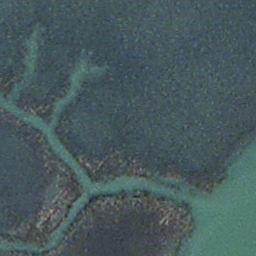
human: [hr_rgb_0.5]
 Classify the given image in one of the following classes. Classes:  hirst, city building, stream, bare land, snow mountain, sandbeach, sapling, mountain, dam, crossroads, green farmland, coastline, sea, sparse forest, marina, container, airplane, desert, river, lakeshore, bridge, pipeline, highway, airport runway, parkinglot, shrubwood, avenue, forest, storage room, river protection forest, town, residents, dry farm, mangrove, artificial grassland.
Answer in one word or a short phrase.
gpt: stream